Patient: sex M, age 34
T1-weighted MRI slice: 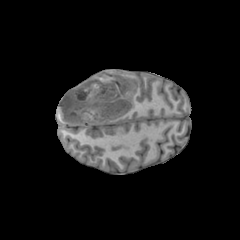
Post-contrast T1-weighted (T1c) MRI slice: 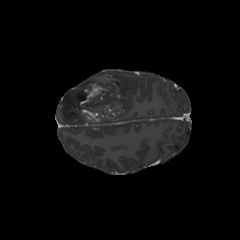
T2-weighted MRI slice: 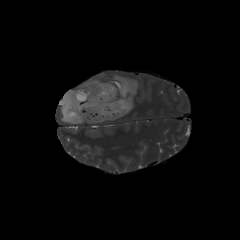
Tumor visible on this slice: yes
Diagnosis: Astrocytoma, IDH-mutant
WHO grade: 4